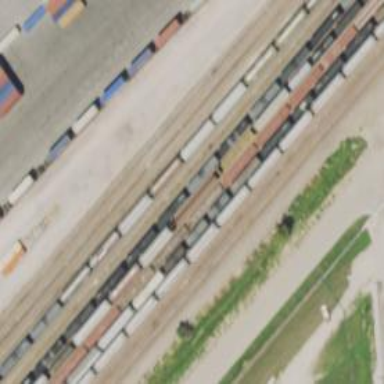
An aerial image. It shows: Railway yard used for servicing trains.